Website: home-depot
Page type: payment
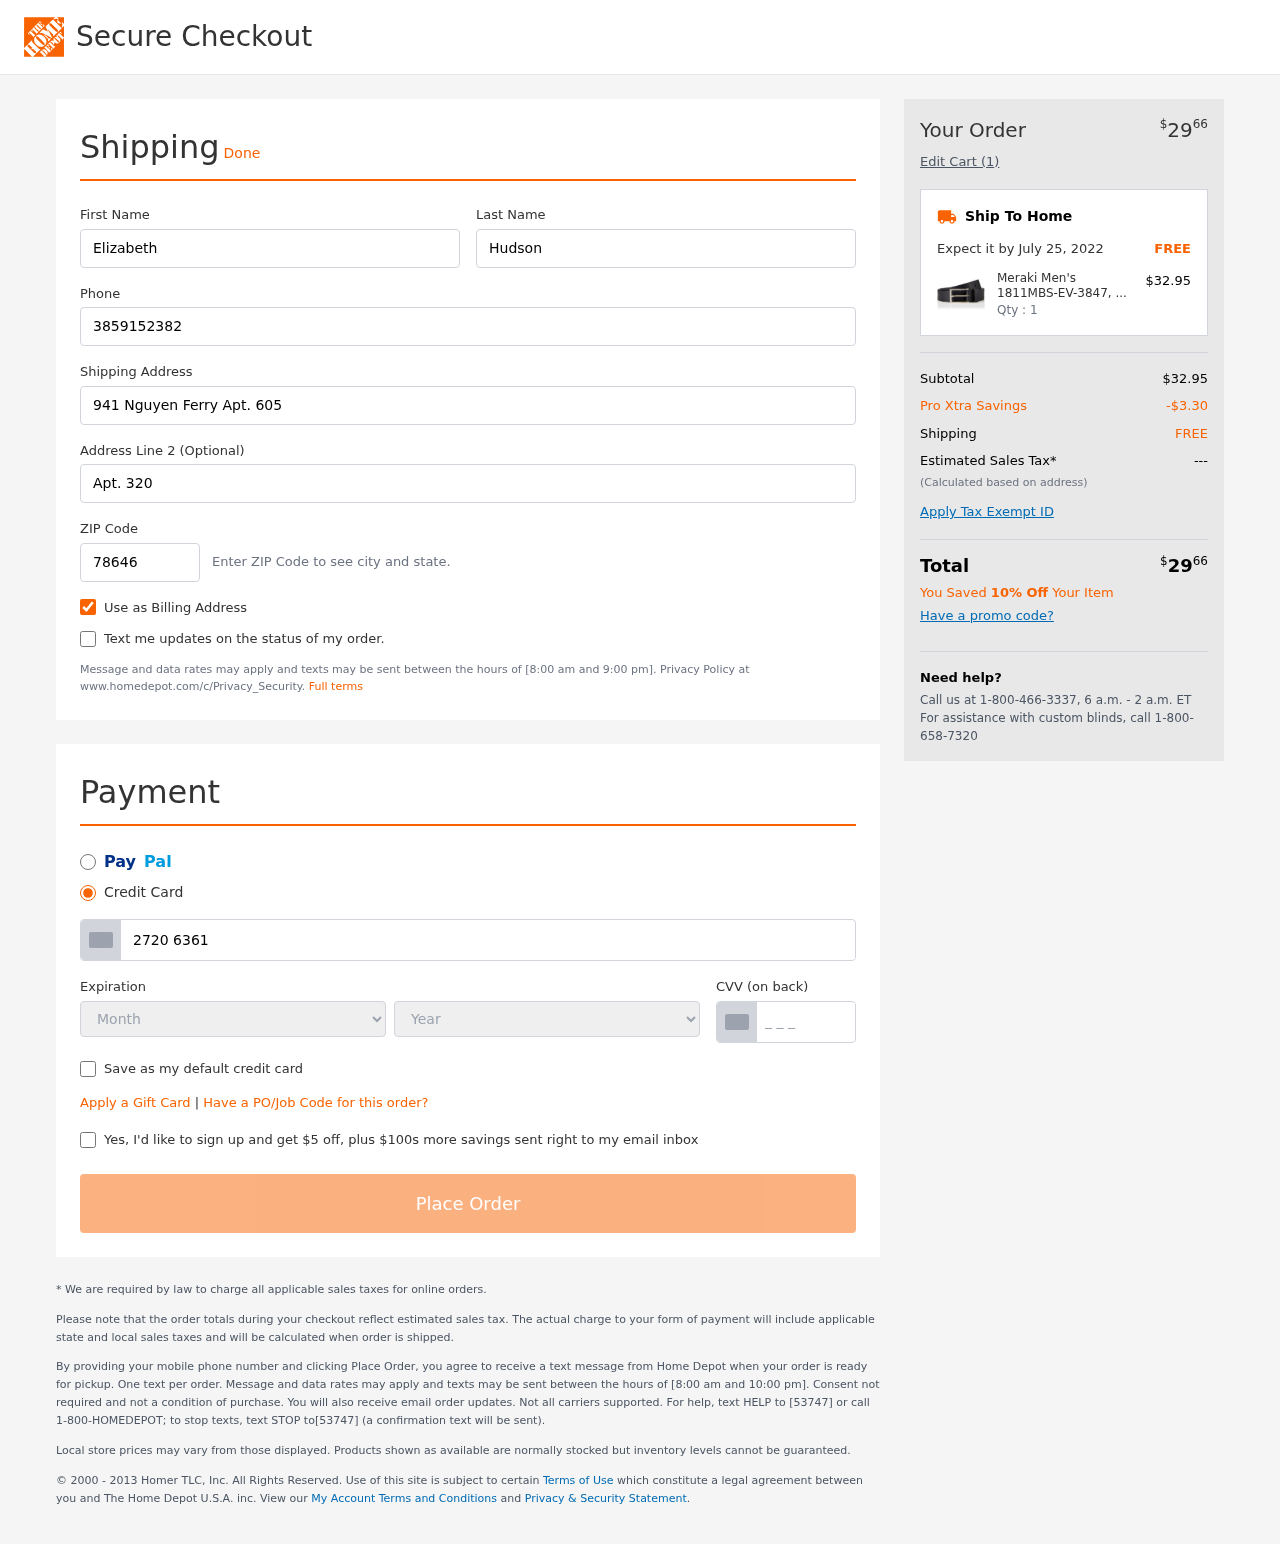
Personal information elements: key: PII_CARD_CVV
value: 782
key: PII_CARD_EXPIRY_MONTH
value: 08
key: PII_CARD_EXPIRY_YEAR
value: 28
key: PII_CARD_NUMBER
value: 2720 6361 8266 6046
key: PII_FIRSTNAME
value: Elizabeth
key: PII_LASTNAME
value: Hudson
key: PII_PHONE
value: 3859152382
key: PII_POSTCODE
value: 78646
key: PII_STREET
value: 941 Nguyen Ferry Apt. 605
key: PII_STREET2
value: Apt. 320
Product elements: key: PRODUCT1_NAME
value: Meraki Men's 1811MBS-EV-3847, Black), X-Large (Size:XL)
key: PRODUCT1_PRICE
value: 32.95
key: PRODUCT1_QUANTITY
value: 1
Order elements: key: ORDER_TOTAL
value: $2966
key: ORDER_NUM_ITEMS
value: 1
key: ORDER_DELIVERY_DATE
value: July 25, 2022
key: ORDER_SUBTOTAL
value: $32.95
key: ORDER_DISCOUNT
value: -$3.30
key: ORDER_SHIPPING_COST
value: FREE